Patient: sex M, age 57
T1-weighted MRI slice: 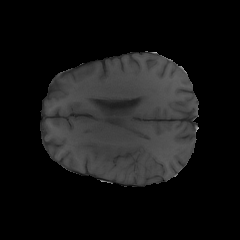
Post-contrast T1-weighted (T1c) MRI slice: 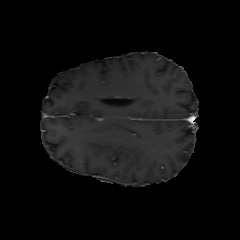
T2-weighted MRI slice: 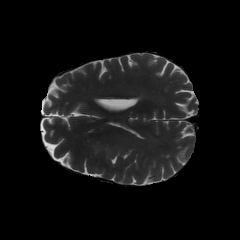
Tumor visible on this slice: yes
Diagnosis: Glioblastoma, IDH-wildtype
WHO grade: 4